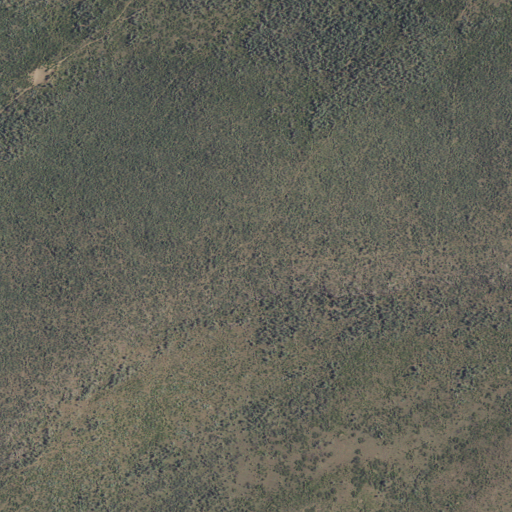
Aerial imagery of ridge(s) in Idaho named Big Grassy Ridge containing only shrub